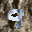
Label: 9